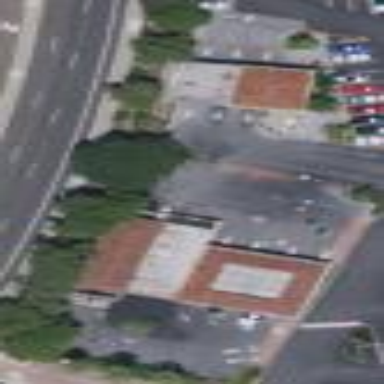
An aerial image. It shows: Fuel station with car wash facility.